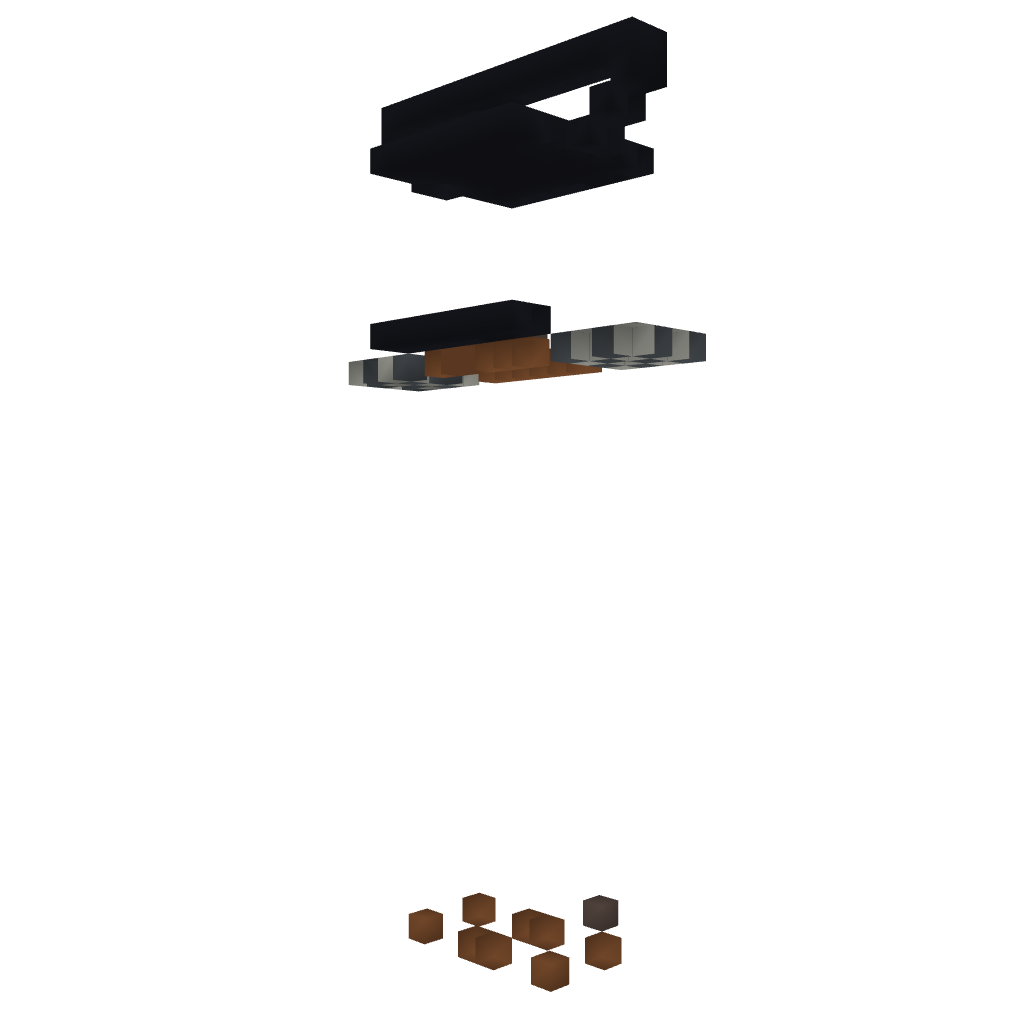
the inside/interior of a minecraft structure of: Mayan Statue